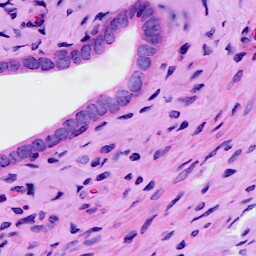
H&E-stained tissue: Ovarian